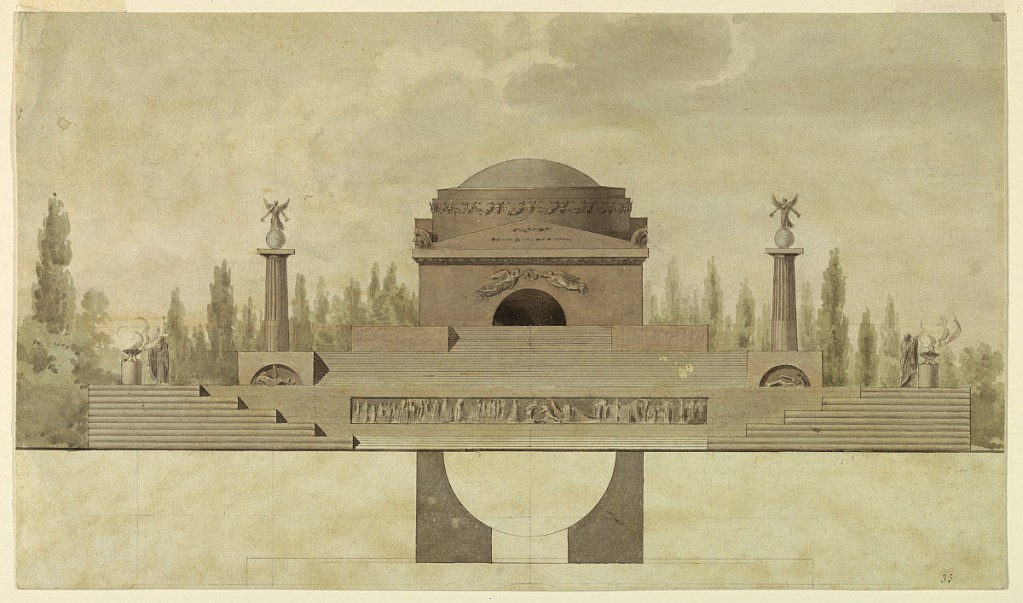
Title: Project for a Sepulchral Monument (Mausoleum)
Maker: Mario Asprucci The Younger, Italian, 1764 – 1804
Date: ca. 1800
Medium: Pen and black ink, brush and gray, green, blue, and brown wash, black chalk on paper, lined
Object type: Drawing
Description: Design for a sepulchral monument.  The sheet is divided into two parts.  The upper portion depicts the elevation of a domed/vaulted building, positioned on a multi-leveled platform.  Flights of stairs lead up to the building (located on the third level).  On the second level two fluted columns stand on either side of the building.  They are toped with figures standing on spheres.  At the first level of the platform there are two statues standing besides censers, and like the columns, these sculptural groupings are located on either side of the building.  There is long horizontal freeze located at the center of the first level of the platform.

The lower portion of the sheet depicts a half of the plan for the structure.